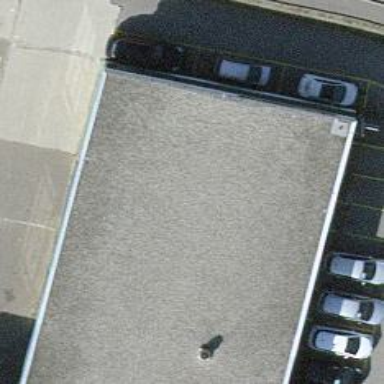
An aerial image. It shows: Car repair shop.